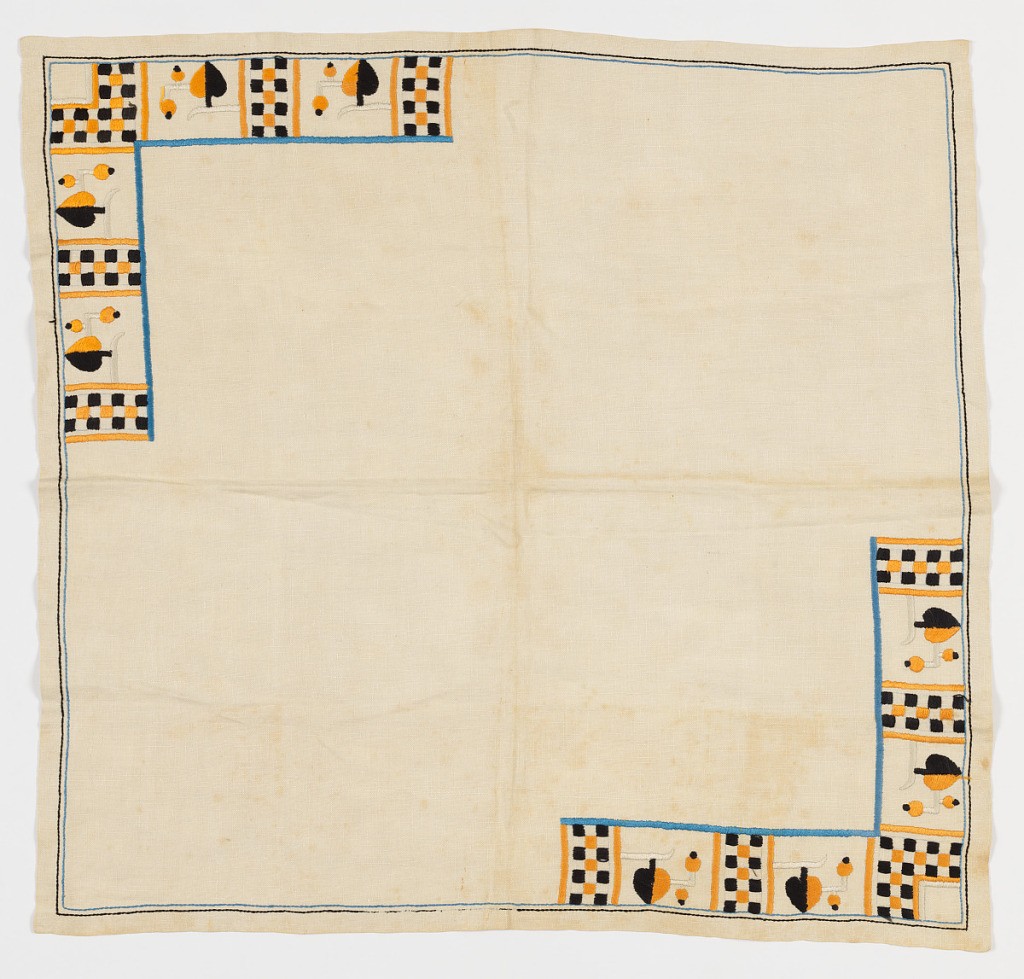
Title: Table scarf
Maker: Unknown
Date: ca. 1910
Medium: linen, silk embroidery floss Technique: embroidered on plain weave
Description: Square white tablecloth with L-shaped bands of embroidery in opposite corners. Design consists of spade-like leaves and berries that alternate with checkerboard bands in dark yellow and black embroidery with an inner blue border. Thin blue and black outer border.